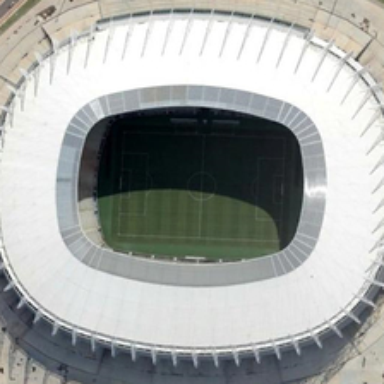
A football field is in a ring runway shaped white stadium .